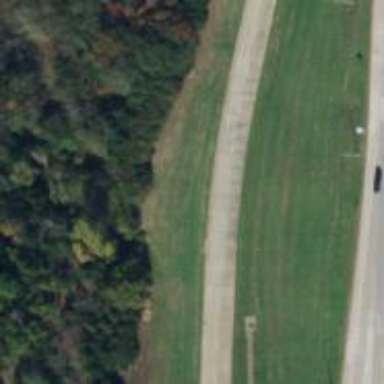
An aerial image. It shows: Tertiary road with frontage road.